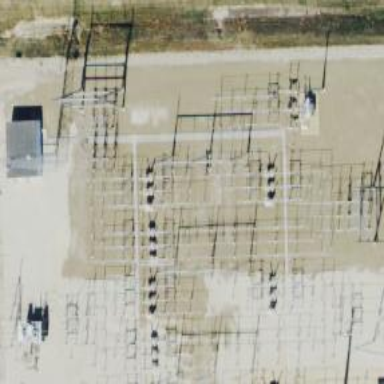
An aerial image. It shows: Switch for power supply.